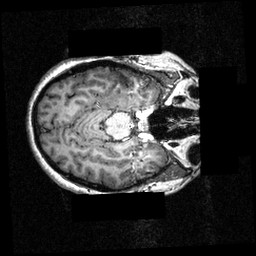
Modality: T1w
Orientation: axial
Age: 26
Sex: female
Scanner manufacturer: siemens
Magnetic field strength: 3.951 T
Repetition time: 1.5 s
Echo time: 0.00335 s